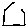
Label: hexagon